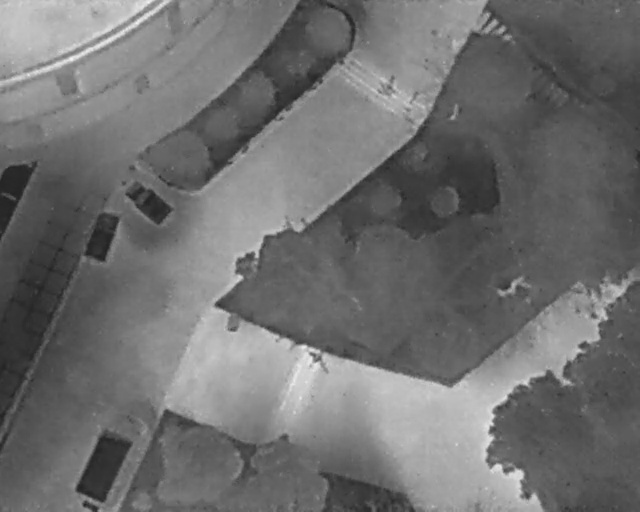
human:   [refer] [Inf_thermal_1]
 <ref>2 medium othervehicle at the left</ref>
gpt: <box>[[19, 36, 27, 42, 131], [11, 43, 20, 49, 15]]</box>